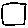
Label: square